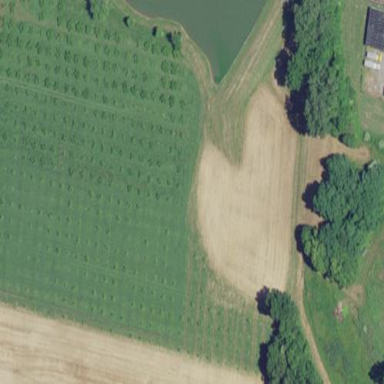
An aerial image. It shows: Orchard.